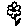
Label: flower